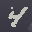
Label: 4